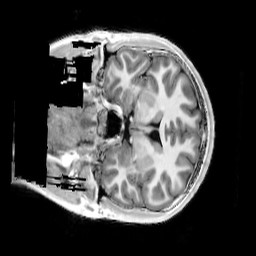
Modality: T1w
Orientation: coronal
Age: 16
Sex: male
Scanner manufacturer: siemens
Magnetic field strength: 3 T
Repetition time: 4 s
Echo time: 0.00291 s